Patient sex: M
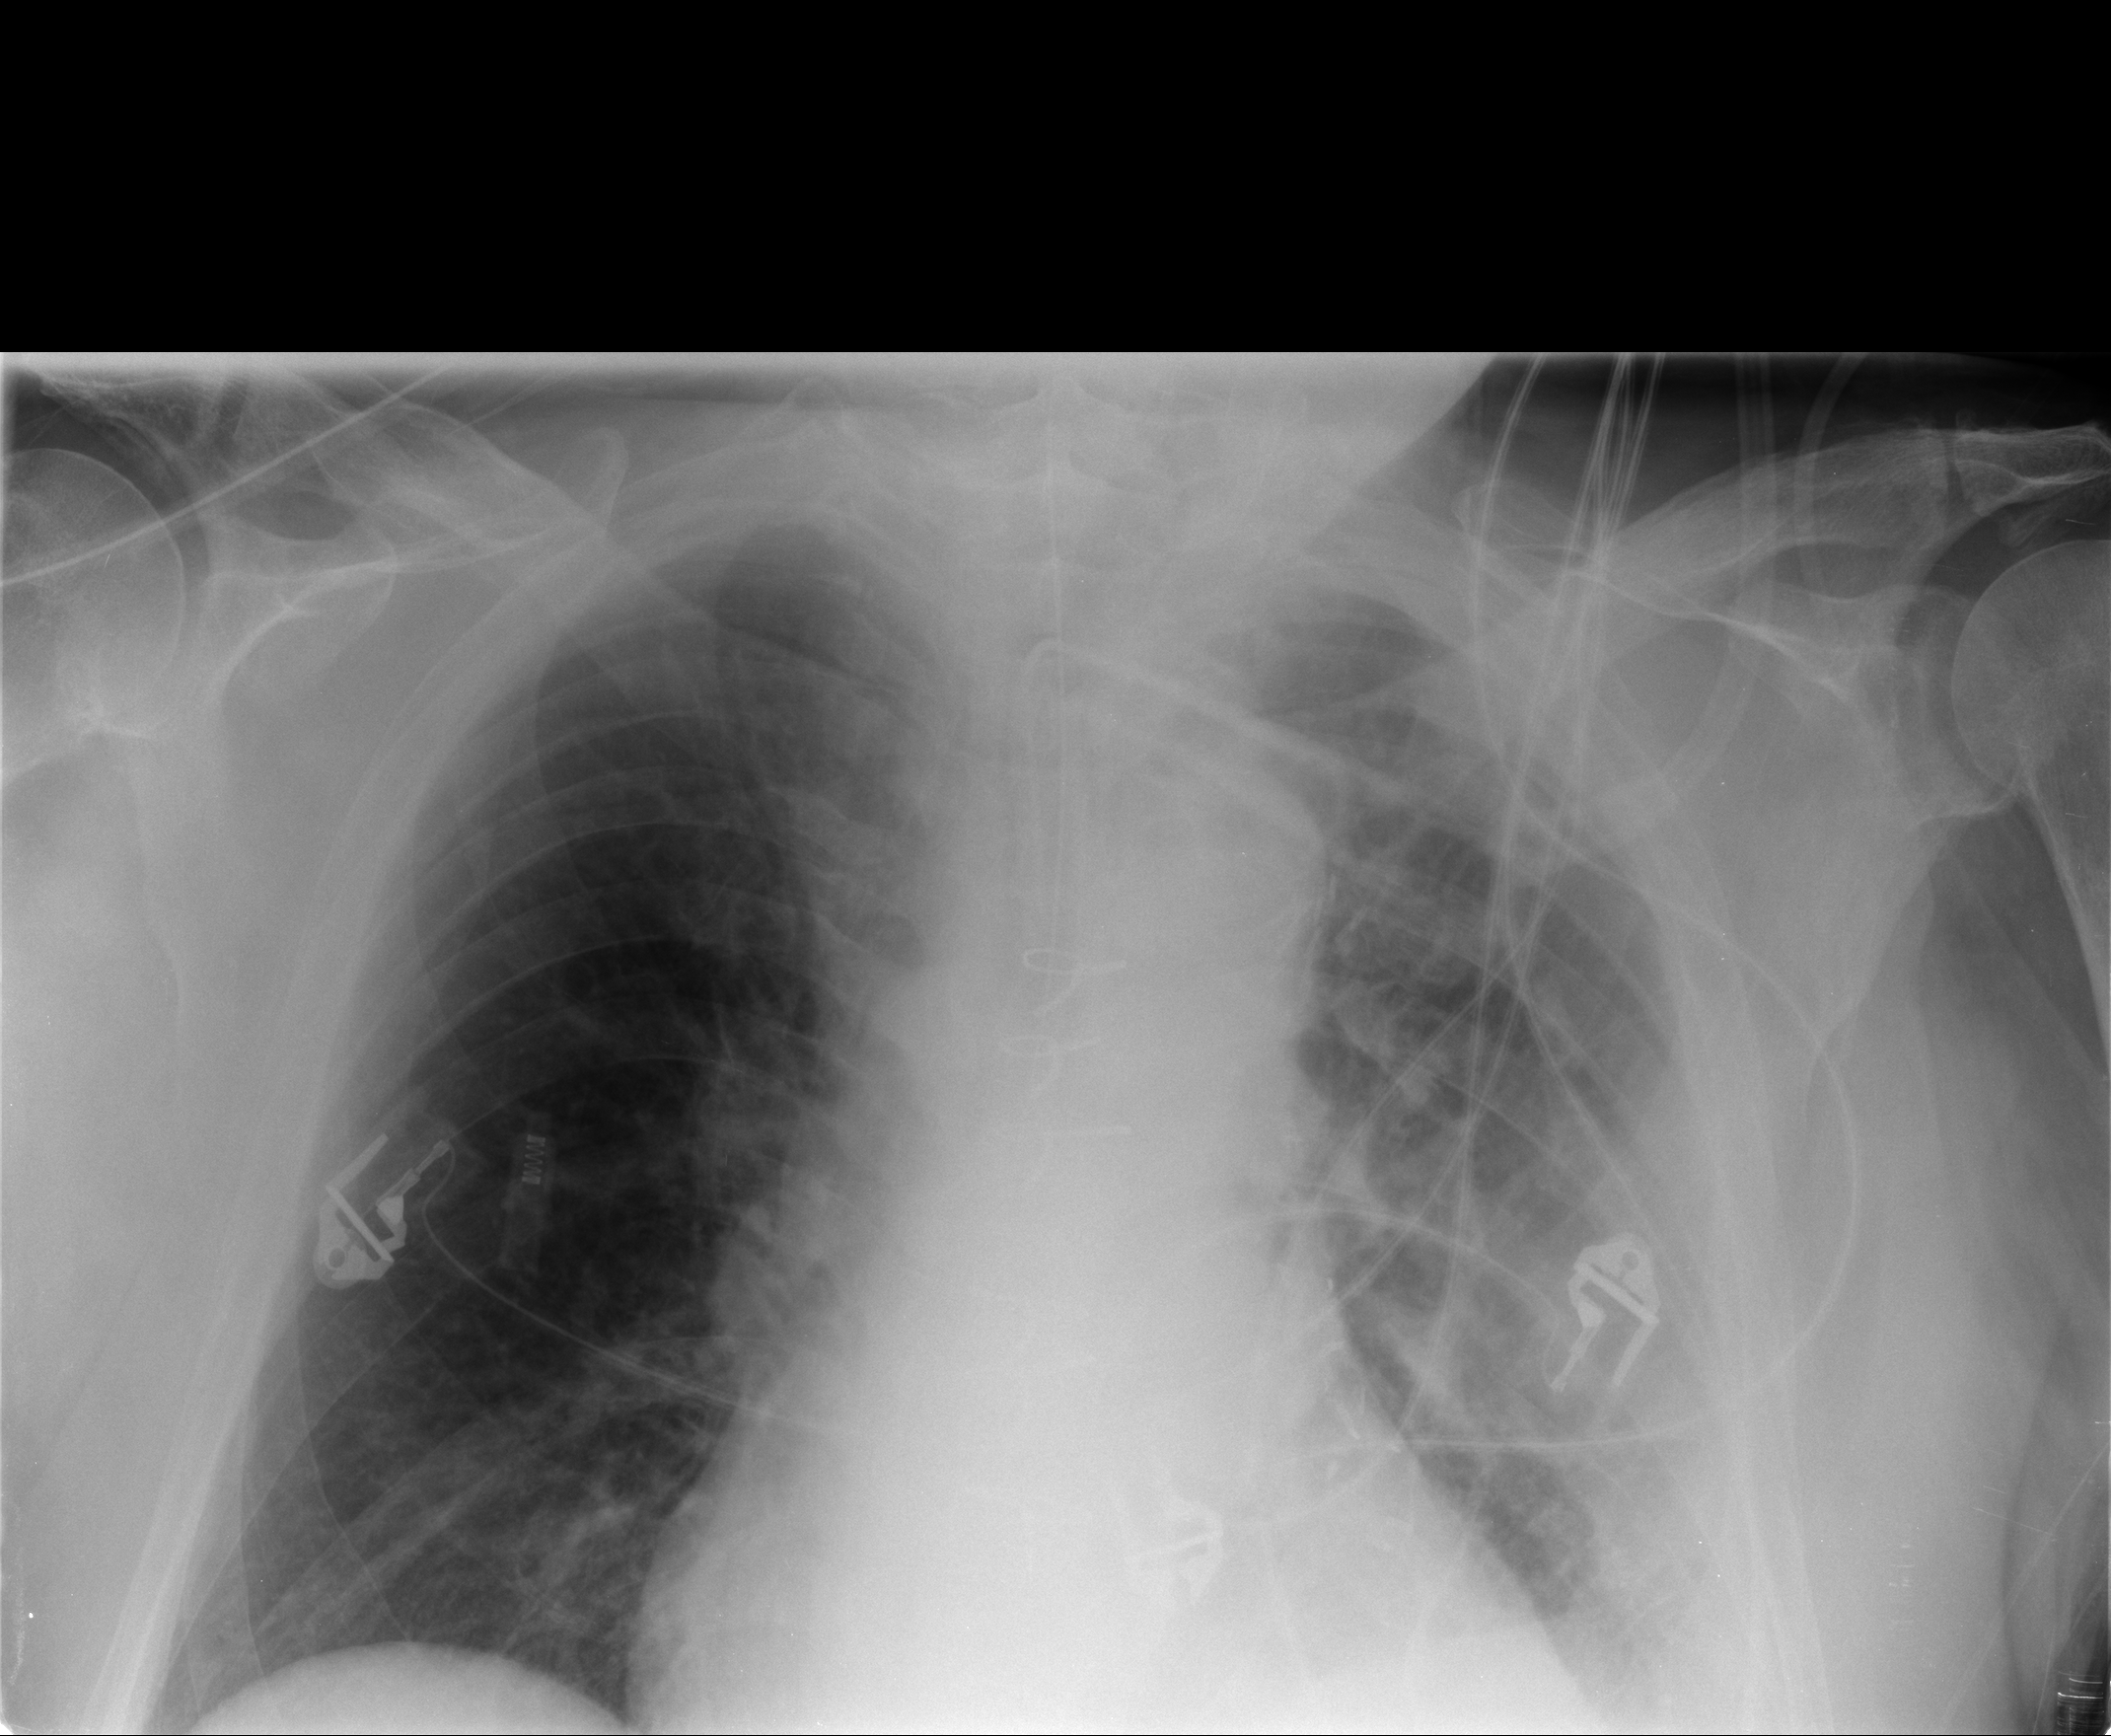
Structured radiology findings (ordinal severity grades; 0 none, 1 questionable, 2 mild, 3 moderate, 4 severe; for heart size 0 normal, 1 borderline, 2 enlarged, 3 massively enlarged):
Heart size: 2
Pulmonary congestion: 0
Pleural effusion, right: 0
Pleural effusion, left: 3
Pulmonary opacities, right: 0
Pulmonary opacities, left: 3
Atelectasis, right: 2
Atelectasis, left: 2